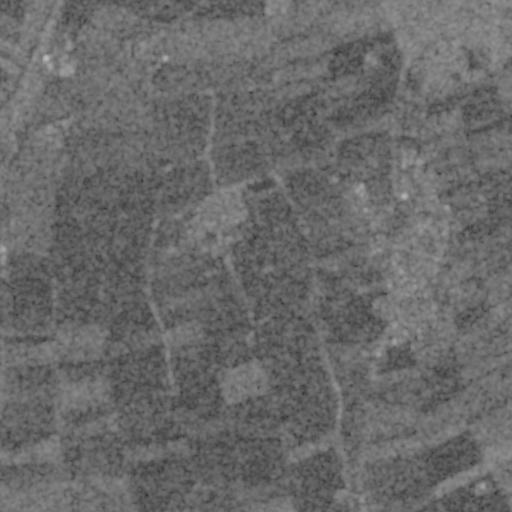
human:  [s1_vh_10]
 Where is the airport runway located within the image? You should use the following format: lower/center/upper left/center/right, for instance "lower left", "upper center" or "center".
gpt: The airport runway is located in the center left of the image.
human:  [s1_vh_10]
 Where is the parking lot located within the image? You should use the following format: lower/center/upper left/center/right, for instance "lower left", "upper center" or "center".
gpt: The parking lot is located in the center left of the image.
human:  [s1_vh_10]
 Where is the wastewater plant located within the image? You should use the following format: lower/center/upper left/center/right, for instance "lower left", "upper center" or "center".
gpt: The wastewater plant is located in the upper right of the image.
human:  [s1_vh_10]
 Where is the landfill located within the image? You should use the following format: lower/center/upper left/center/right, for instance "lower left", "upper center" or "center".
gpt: There is no landfill in the image.

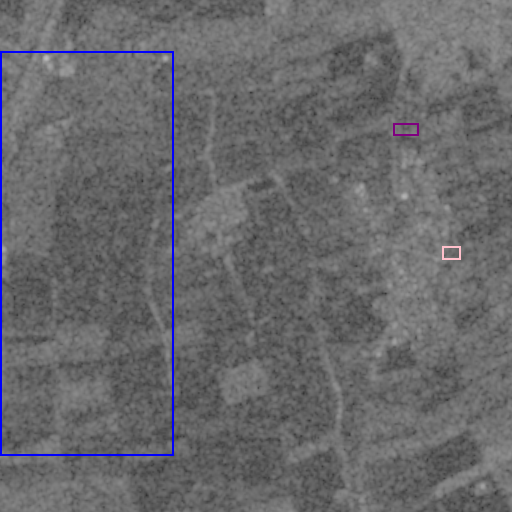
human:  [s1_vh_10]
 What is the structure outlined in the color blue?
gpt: The structure outlined in blue is a crop field.
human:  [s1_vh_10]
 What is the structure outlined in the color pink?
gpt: The structure outlined in pink is a park.
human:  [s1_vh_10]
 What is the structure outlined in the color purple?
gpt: The structure outlined in purple is a wastewater plant.
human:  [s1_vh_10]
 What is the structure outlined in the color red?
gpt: There is no red outline.